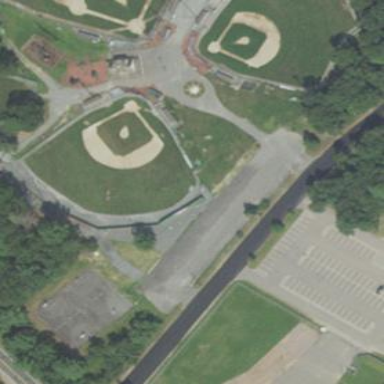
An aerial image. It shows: Softball pitch for leisure and sport activities.